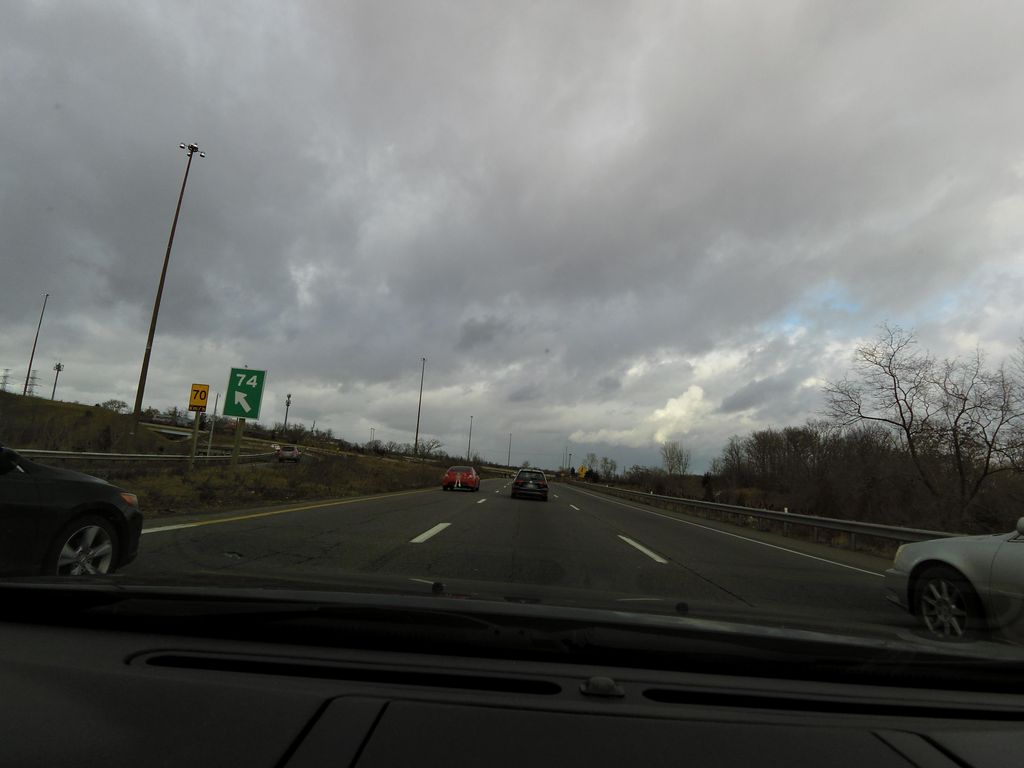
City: hamilton